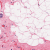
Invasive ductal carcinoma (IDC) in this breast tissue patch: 0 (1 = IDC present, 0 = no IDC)